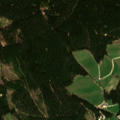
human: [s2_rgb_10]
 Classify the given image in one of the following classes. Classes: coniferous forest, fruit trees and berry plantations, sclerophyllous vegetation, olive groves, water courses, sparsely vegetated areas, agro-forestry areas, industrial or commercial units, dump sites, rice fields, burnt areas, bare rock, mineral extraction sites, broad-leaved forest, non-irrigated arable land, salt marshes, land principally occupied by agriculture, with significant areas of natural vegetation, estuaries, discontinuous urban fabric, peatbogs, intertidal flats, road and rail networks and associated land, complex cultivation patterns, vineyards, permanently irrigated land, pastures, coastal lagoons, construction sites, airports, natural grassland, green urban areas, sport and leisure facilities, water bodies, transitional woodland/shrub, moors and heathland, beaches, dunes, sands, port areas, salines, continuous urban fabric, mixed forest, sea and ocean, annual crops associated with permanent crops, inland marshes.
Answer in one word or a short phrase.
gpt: pastures, coniferous forest